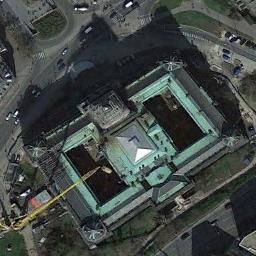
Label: church